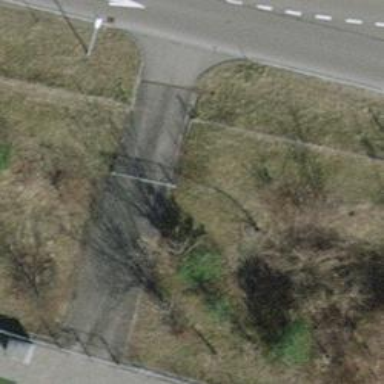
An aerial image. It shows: Gate.